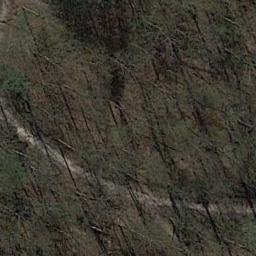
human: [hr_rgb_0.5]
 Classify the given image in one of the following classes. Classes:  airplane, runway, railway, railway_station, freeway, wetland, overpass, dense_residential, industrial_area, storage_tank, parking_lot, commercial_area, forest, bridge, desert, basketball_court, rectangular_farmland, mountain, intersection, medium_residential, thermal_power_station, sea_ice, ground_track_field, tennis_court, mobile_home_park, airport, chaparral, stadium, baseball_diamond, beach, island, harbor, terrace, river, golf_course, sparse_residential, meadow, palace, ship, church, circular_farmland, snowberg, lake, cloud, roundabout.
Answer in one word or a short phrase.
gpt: forest